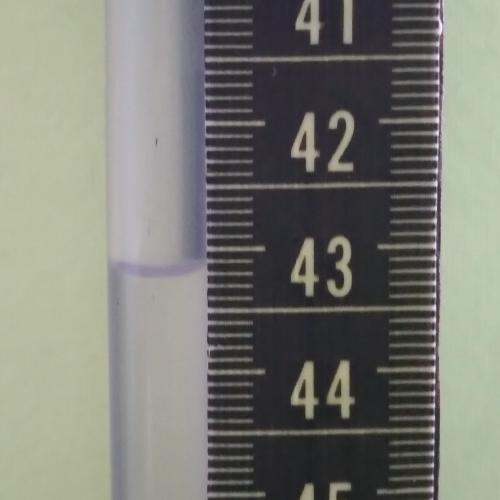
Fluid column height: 43.2 cm